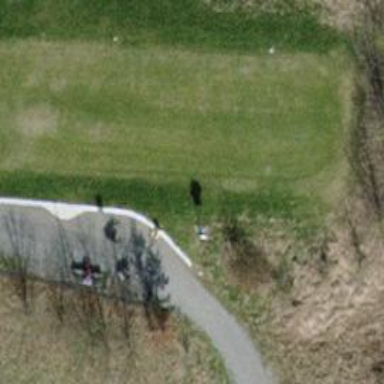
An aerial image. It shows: Golf tee on grassy land.